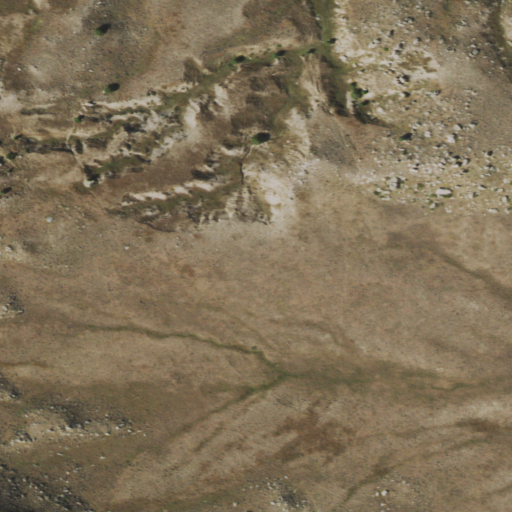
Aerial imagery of mountain in Wyoming named East Rabbit Mountain containing shrub and grassland